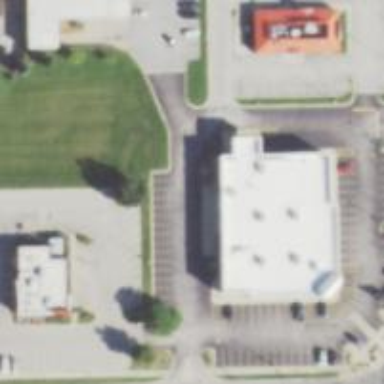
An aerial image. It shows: Pharmacy providing healthcare services.